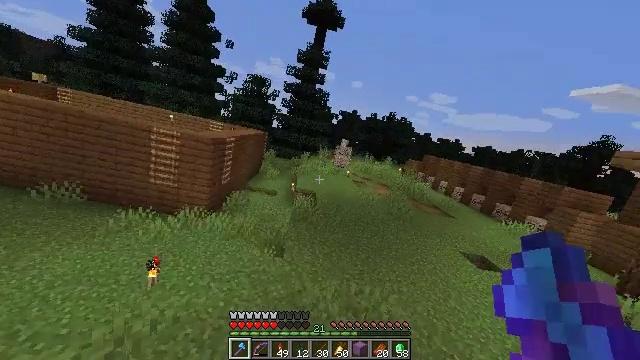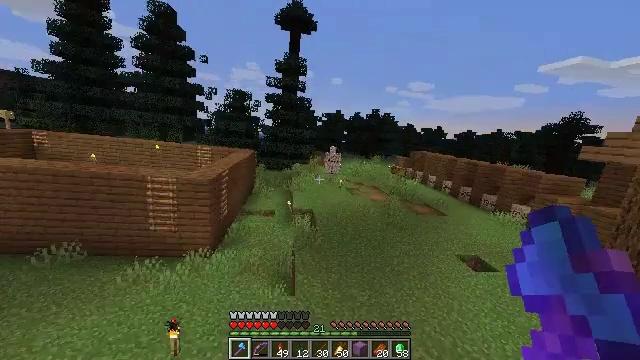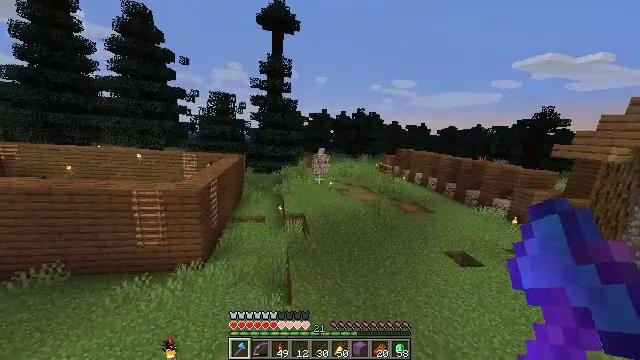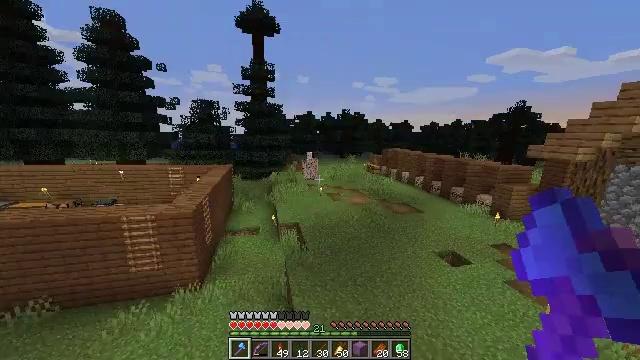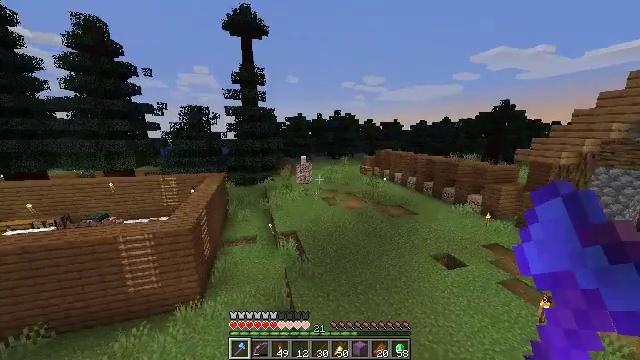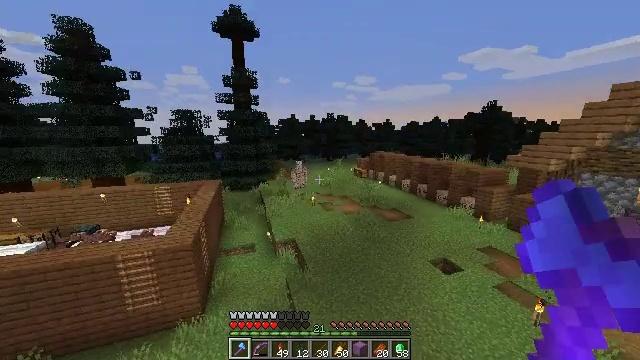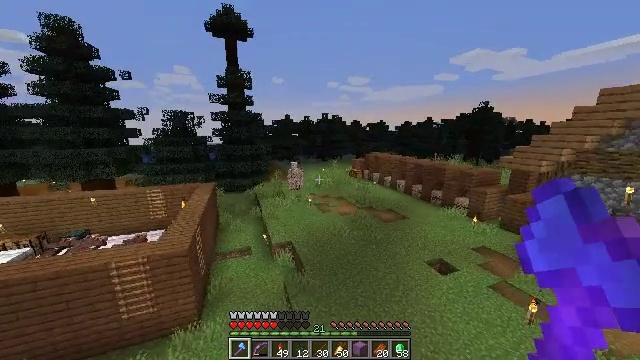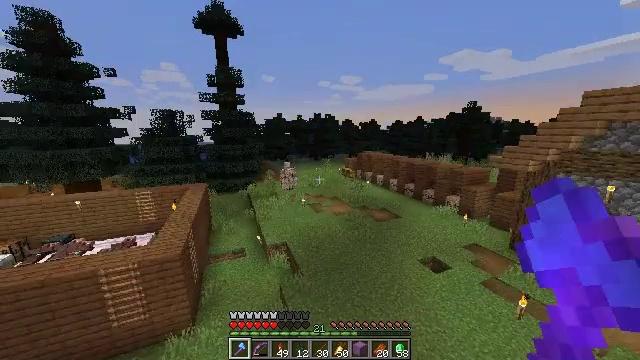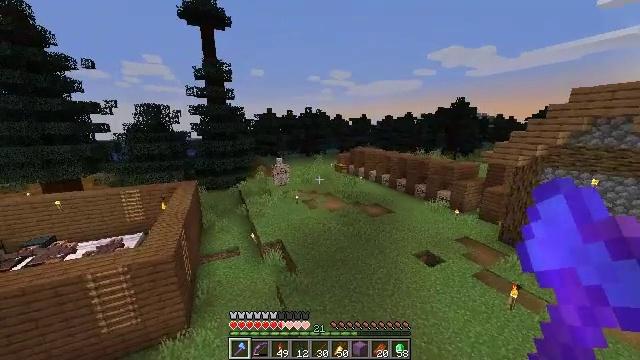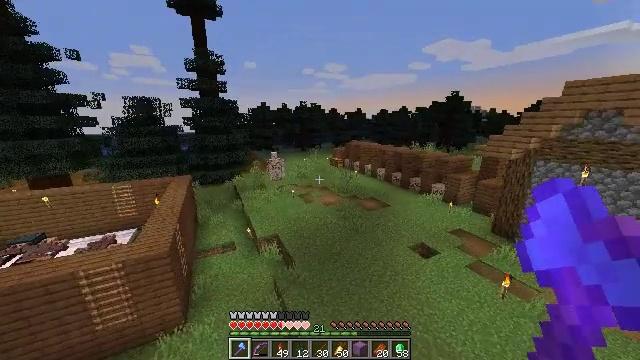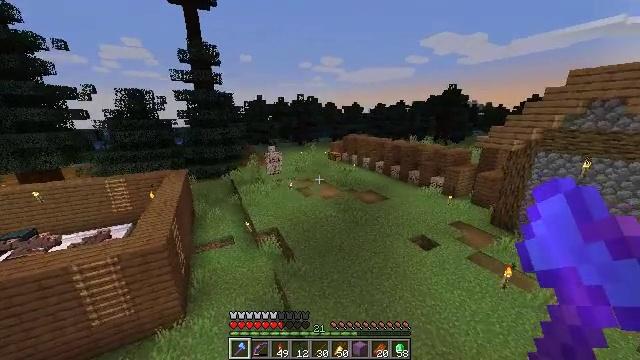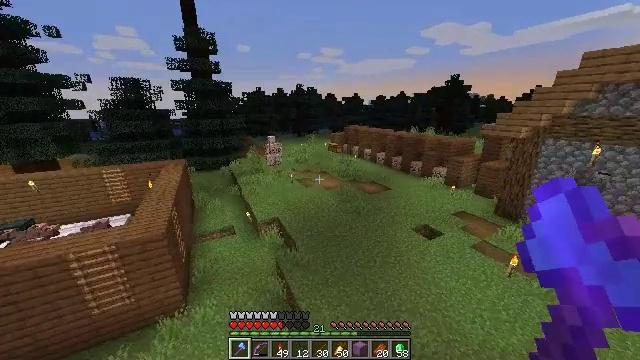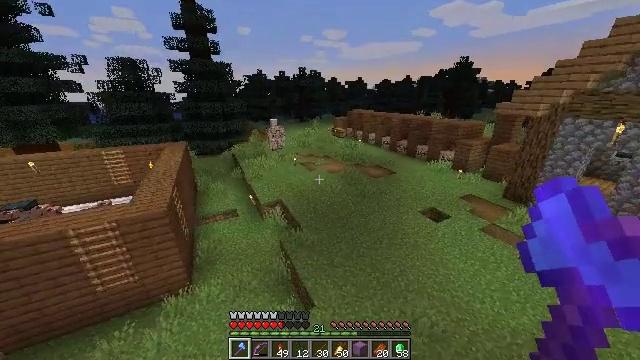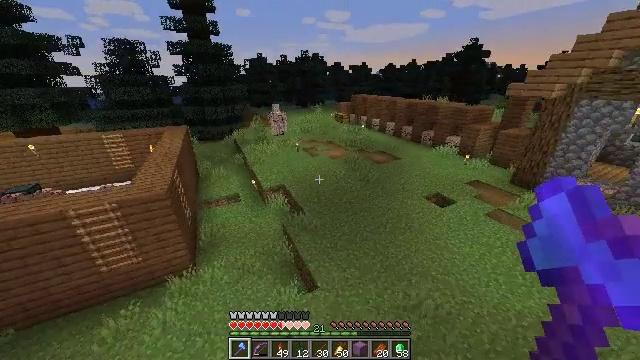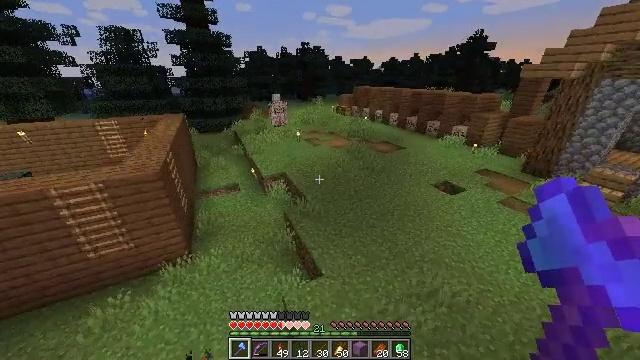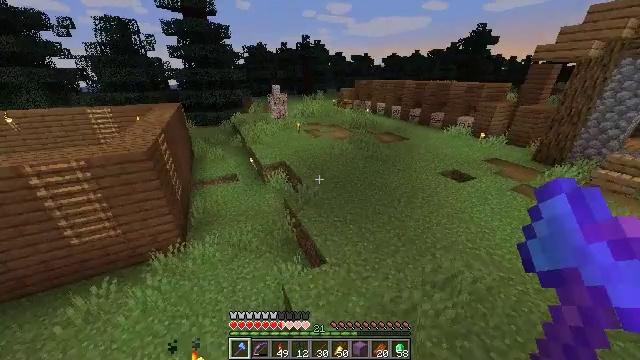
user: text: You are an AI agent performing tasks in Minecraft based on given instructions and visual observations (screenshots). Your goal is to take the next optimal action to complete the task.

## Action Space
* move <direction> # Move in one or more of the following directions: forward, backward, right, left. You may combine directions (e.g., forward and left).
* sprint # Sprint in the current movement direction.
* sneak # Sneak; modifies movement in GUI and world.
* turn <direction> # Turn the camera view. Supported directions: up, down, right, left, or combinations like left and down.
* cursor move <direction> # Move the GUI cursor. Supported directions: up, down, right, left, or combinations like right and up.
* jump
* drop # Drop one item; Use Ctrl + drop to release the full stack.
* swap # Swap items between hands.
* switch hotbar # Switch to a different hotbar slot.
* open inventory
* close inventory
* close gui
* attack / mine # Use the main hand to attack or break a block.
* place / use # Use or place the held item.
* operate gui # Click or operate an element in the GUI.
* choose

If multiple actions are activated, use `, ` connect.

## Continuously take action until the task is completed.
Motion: motion action
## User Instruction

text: Open the crafting table to make some arrows.
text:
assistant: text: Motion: move forward and move left, sprint, turn right, jump
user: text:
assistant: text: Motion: move forward and move left, sprint, turn right, jump
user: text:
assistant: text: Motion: move forward, sprint, turn right, jump
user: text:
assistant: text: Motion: move forward, sprint, turn right, jump
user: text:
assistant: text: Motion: move forward, sprint, turn right, jump
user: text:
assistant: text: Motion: move forward, sprint, turn right, jump
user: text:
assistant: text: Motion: move forward, sprint, turn right, jump
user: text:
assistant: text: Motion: move forward, sprint, turn right and down, jump
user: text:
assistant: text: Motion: move forward, sprint, turn right and down, jump
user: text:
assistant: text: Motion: move forward, sprint, turn down, jump
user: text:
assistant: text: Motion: move forward, sprint, turn down, jump
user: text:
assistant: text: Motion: move forward, sprint, turn down
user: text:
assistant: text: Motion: move forward, sprint, turn down
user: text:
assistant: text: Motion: move forward, sprint
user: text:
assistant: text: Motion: move forward, sprint
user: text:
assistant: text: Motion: move forward, sprint
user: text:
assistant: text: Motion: move forward, sprint
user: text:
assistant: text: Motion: move forward, sprint
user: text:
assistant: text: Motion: move forward, sprint
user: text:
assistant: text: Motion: move forward, sprint, turn right
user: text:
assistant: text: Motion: move forward, sprint, turn right
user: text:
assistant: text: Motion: move forward, sprint, turn right, jump
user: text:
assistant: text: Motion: move forward, sprint, jump
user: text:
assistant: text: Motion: move forward, sprint, jump
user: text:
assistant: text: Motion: move forward, sprint, jump
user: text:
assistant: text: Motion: move forward, sprint, jump
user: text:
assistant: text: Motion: move forward, sprint, jump
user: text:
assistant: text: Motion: move forward, sprint, jump
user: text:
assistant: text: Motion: move forward, sprint, jump
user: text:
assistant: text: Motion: move forward, sprint, turn right and up, jump